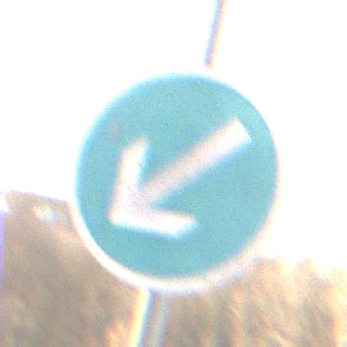
Verkehrszeichen: VorgeschriebeneVorbeifahrtLinks
Umgebung: Outdoor, Nature
Tageszeit: SunriseSunset
Wetter: PartlyCloudy
Licht: Natural
Jahreszeit: NotSpecified
Kontrast: MediumContrast